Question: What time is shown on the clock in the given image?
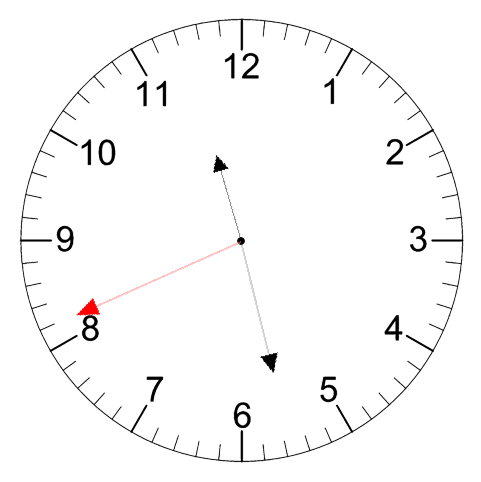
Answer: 11:27:41